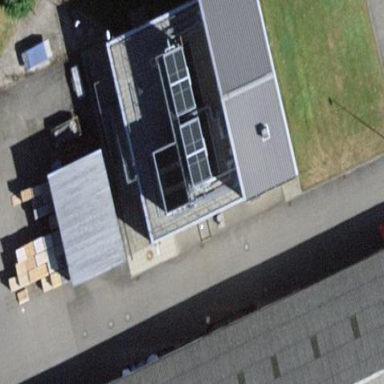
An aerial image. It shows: Industrial building.